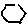
Label: hexagon